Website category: university
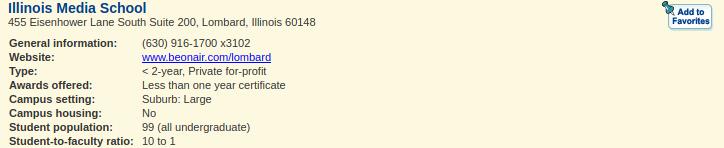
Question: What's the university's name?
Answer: Illinois Media School

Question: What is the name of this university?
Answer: Illinois Media School

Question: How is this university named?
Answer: Illinois Media School

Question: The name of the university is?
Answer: Illinois Media School

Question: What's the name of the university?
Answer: Illinois Media School

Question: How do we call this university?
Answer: Illinois Media School

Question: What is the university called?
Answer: Illinois Media School

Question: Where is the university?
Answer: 455 Eisenhower Lane South Suite 200, Lombard, Illinois 60148

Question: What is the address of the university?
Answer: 455 Eisenhower Lane South Suite 200, Lombard, Illinois 60148

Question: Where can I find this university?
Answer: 455 Eisenhower Lane South Suite 200, Lombard, Illinois 60148

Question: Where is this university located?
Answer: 455 Eisenhower Lane South Suite 200, Lombard, Illinois 60148

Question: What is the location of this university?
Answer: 455 Eisenhower Lane South Suite 200, Lombard, Illinois 60148

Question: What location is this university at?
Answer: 455 Eisenhower Lane South Suite 200, Lombard, Illinois 60148

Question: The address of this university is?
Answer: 455 Eisenhower Lane South Suite 200, Lombard, Illinois 60148

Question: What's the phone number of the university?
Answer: (630) 916-1700 x3102

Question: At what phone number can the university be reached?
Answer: (630) 916-1700 x3102

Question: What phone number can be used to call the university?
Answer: (630) 916-1700 x3102

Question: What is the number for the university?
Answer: (630) 916-1700 x3102

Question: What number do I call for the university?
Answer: (630) 916-1700 x3102

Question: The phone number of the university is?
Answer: (630) 916-1700 x3102

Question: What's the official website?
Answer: www.beonair.com/lombard

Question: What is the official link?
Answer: www.beonair.com/lombard

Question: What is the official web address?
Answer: www.beonair.com/lombard

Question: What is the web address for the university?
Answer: www.beonair.com/lombard

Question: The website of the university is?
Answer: www.beonair.com/lombard

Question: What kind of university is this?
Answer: < 2-year, Private for-profit

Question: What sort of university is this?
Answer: < 2-year, Private for-profit

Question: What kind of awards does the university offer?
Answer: Less than one year certificate

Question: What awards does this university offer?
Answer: Less than one year certificate

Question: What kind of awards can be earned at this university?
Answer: Less than one year certificate

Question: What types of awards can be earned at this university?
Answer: Less than one year certificate

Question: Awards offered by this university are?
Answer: Less than one year certificate

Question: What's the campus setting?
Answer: Suburb: Large

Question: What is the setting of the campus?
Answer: Suburb: Large

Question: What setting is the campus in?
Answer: Suburb: Large

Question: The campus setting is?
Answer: Suburb: Large

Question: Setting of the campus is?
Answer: Suburb: Large

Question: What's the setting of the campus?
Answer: Suburb: Large

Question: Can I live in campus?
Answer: No

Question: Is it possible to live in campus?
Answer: No

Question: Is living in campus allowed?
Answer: No

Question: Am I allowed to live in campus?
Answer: No

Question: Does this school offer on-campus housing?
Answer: No

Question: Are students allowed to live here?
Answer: No

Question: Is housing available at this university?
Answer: No

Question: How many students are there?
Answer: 99 (all undergraduate)

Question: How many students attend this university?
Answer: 99 (all undergraduate)

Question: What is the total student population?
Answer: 99 (all undergraduate)

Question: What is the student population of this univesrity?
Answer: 99 (all undergraduate)

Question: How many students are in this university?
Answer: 99 (all undergraduate)

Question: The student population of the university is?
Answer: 99 (all undergraduate)

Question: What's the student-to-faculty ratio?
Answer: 10 to 1

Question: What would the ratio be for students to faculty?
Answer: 10 to 1

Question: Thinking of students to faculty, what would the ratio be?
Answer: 10 to 1

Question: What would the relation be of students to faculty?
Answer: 10 to 1

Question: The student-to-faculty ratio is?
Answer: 10 to 1

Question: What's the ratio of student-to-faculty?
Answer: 10 to 1

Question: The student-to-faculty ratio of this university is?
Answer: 10 to 1